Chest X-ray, AP view. Patient: 14 years old, sex M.
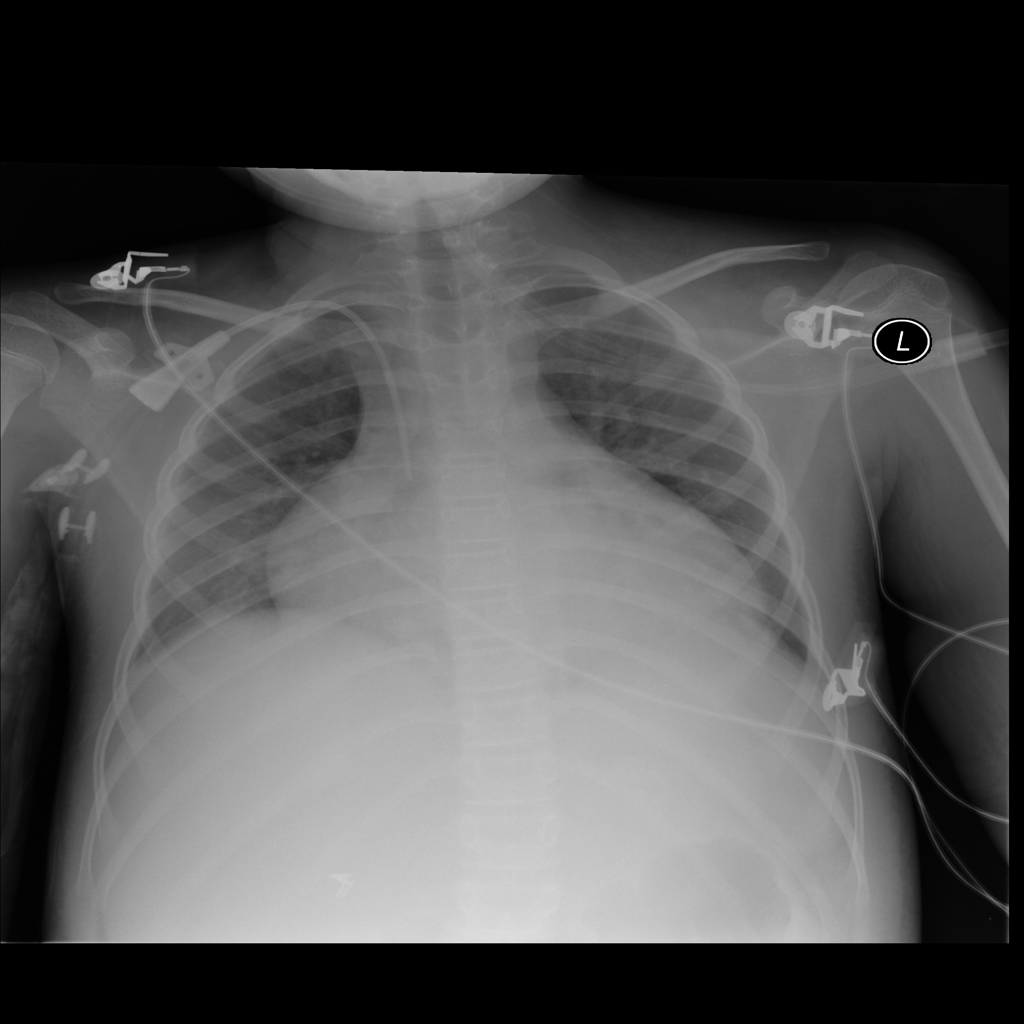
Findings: Cardiomegaly, Effusion